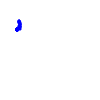
Particle: electron